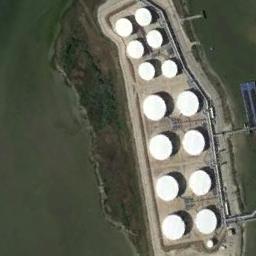
Label: storage tanks